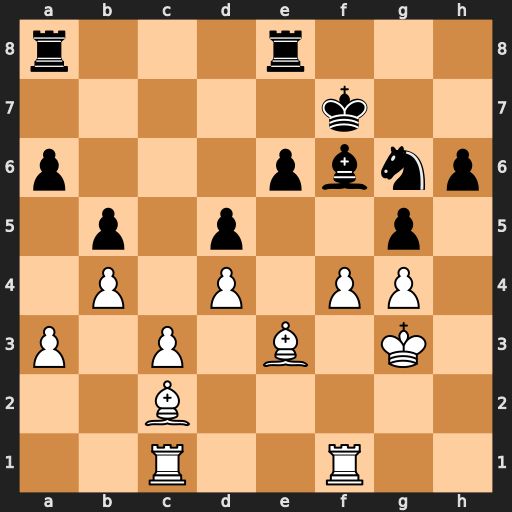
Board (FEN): r3r3/5k2/p3pbnp/1p1p2p1/1P1P1PP1/P1P1B1K1/2B5/2R2R2
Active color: w
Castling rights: -
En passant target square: -
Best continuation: fxg5 hxg5 Bxg5